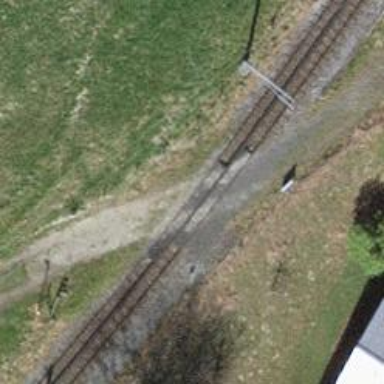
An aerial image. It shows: Uncontrolled railway crossing with saltire marking.